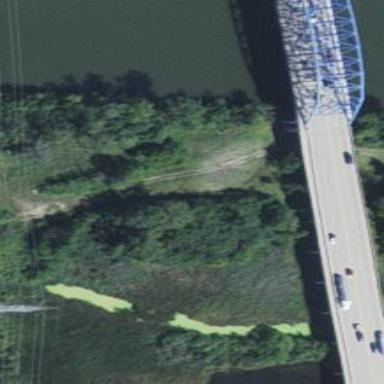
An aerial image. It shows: Man-made bridge.